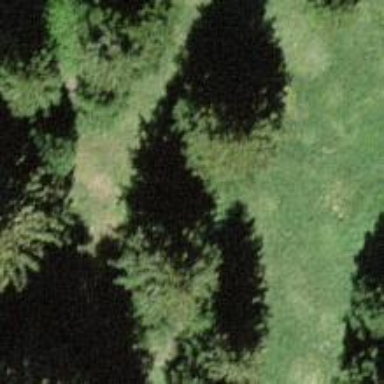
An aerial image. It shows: Needle-leaved tree in nature.